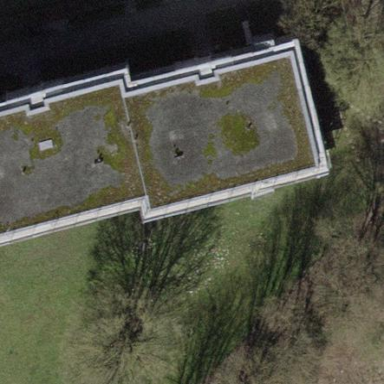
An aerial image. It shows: Flat-roofed apartment building.